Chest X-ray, PA view. Patient: 26 years old, sex M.
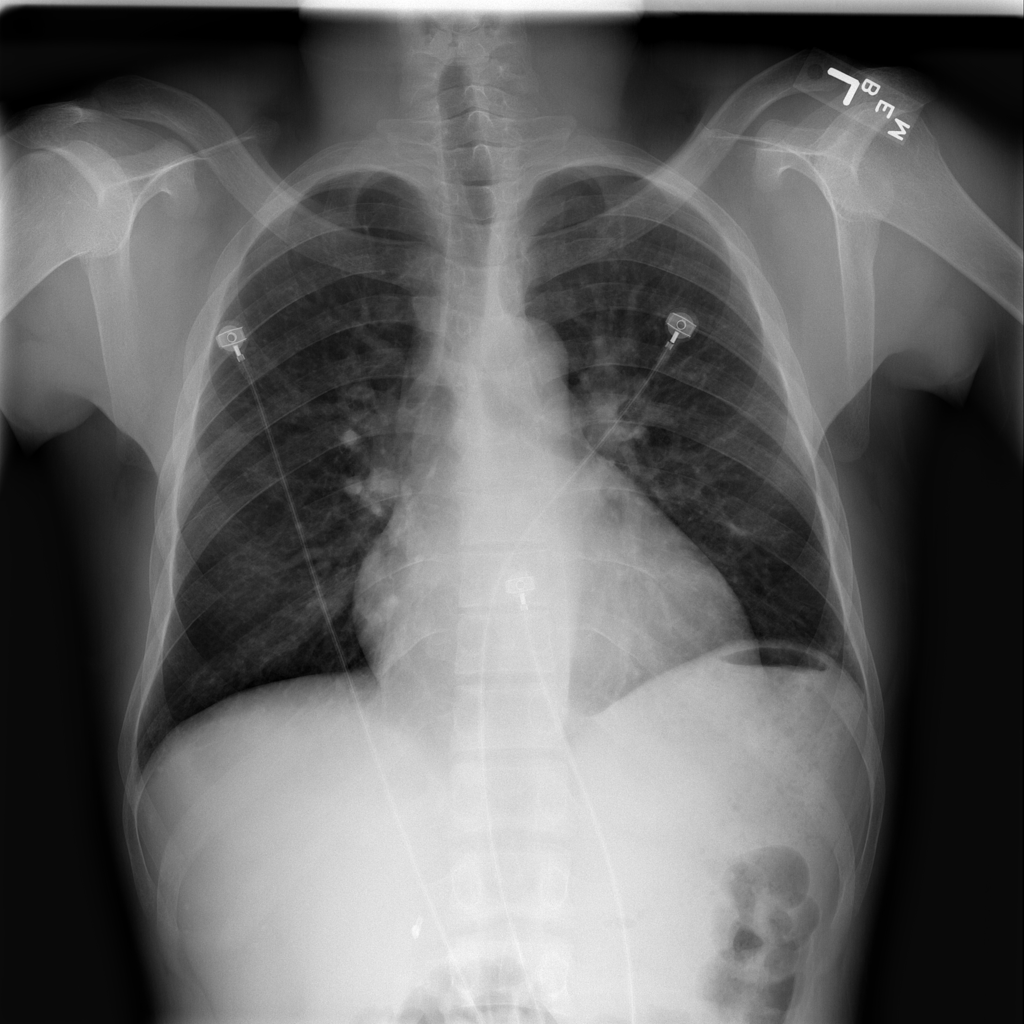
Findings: No Finding